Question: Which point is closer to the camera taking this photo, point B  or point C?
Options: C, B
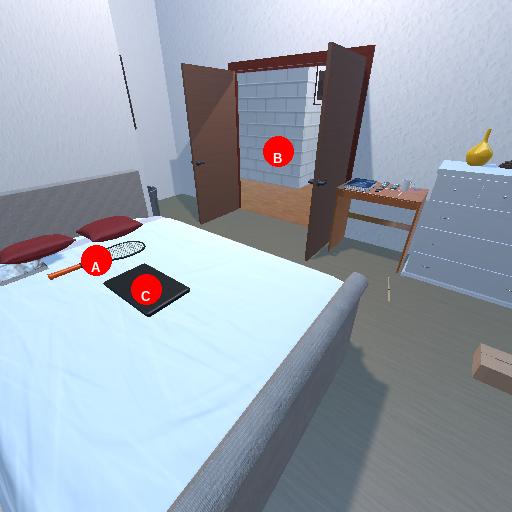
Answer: C